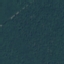
Land use / land cover: Forest